Field crop: maize
Growth stage: 2
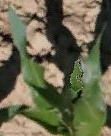
Species: maize